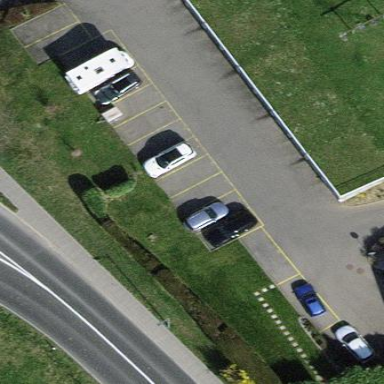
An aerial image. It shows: Parking area with surface.